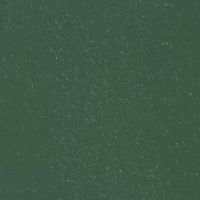
EUNIS habitat code: 14
Species observed at this site:
Corvus corone
Alcedo atthis
Aegithalos caudatus
Sylvia atricapilla
Spinus spinus
Poecile palustris
Larus michahellis
Cygnus olor
Ardea alba
Erithacus rubecula
Dryocopus martius
Tringa glareola
Phoenicurus ochruros
Certhia familiaris
Phoenicurus phoenicurus
Corvus corax
Tringa nebularia
Periparus ater
Tringa ochropus
Cyanistes caeruleus
Riparia riparia
Sturnus vulgaris
Chloris chloris
Pyrrhula pyrrhula
Troglodytes troglodytes
Corvus frugilegus
Hydroprogne caspia
Passer domesticus
Pandion haliaetus
Mareca penelope
Passer montanus
Calidris alpina
Turdus merula
Spatula clypeata
Emberiza cia
Mareca strepera
Hirundo rustica
Milvus migrans
Milvus milvus
Mergus merganser
Turdus pilaris
Regulus regulus
Coccothraustes coccothraustes
Phylloscopus trochilus
Motacilla alba
Delichon urbicum
Certhia brachydactyla
Tachybaptus ruficollis
Plegadis falcinellus
Podiceps cristatus
Actitis hypoleucos
Oenanthe oenanthe
Anthus trivialis
Anas crecca
Fulica atra
Emberiza citrinella
Dendrocopos major
Prunella modularis
Turdus viscivorus
Falco peregrinus
Buteo buteo
Gallinago gallinago
Chroicocephalus ridibundus
Muscicapa striata
Phylloscopus collybita
Gallinula chloropus
Dendrocoptes medius
Pica pica
Sitta europaea
Garrulus glandarius
Columba livia
Saxicola rubicola
Falco tinnunculus
Picus viridis
Acrocephalus scirpaceus
Charadrius hiaticula
Motacilla cinerea
Acrocephalus arundinaceus
Anas platyrhynchos
Aythya ferina
Streptopelia decaocto
Ixobrychus minutus
Aythya fuligula
Fringilla coelebs
Regulus ignicapilla
Coloeus monedula
Carduelis carduelis
Columba palumbus
Phalacrocorax carbo
Parus major
Columba oenas
Ichthyaetus melanocephalus
Accipiter nisus